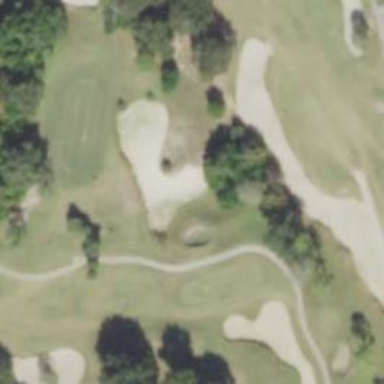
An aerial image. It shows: Sand bunker on golf course.